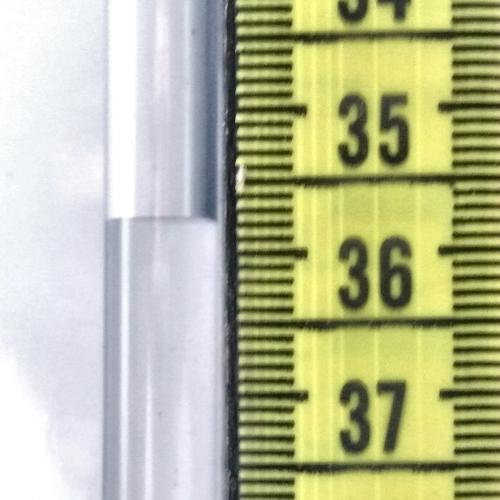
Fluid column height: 35.8 cm